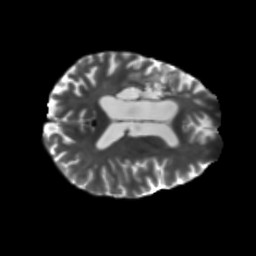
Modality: T2w
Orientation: axial
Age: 68
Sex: female
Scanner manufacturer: siemens
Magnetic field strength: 3 T
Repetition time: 5.25 s
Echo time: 0.08 s